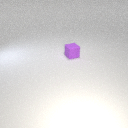
small purple rubber cube